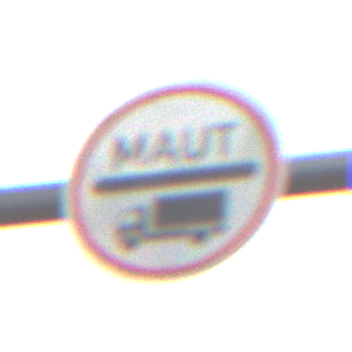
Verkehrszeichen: Mautpflicht
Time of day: Midday
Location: Outdoor (Nature)
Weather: PartlyCloudy
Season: NotSpecified
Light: Natural